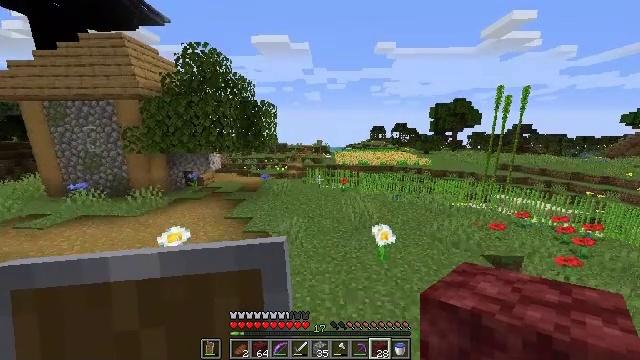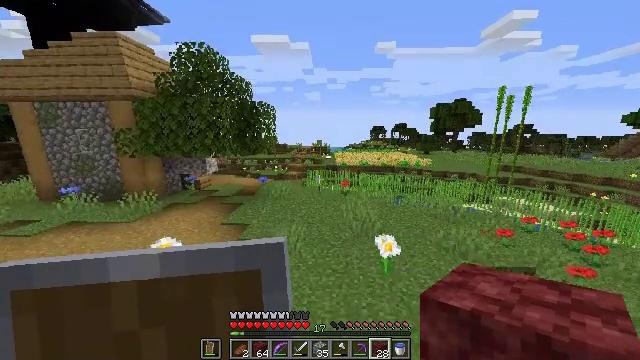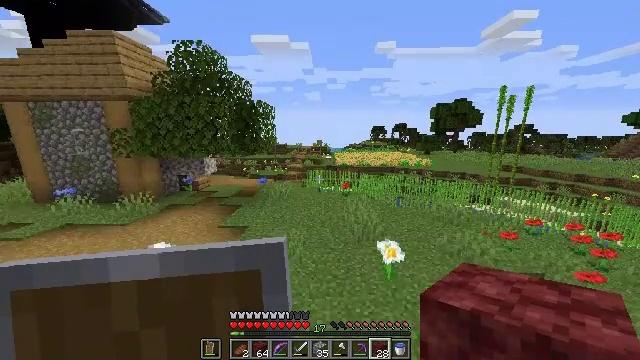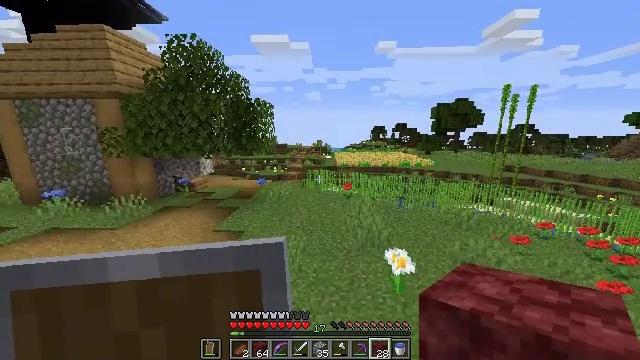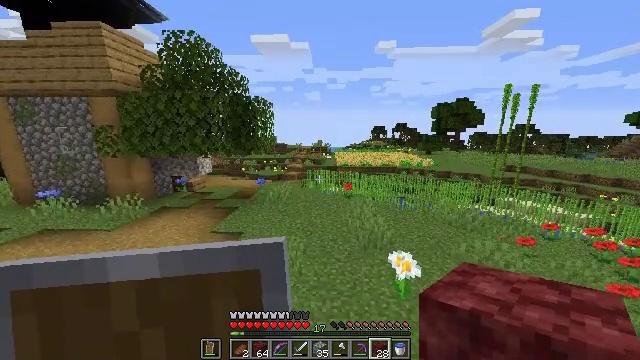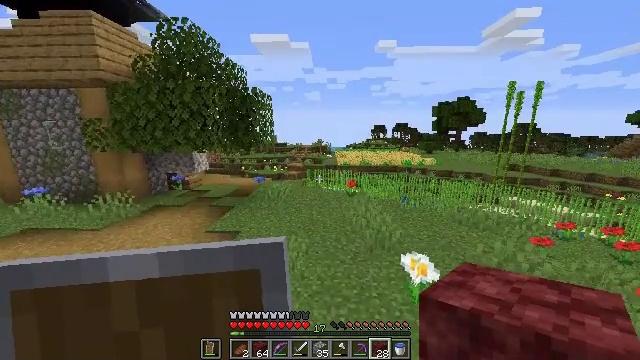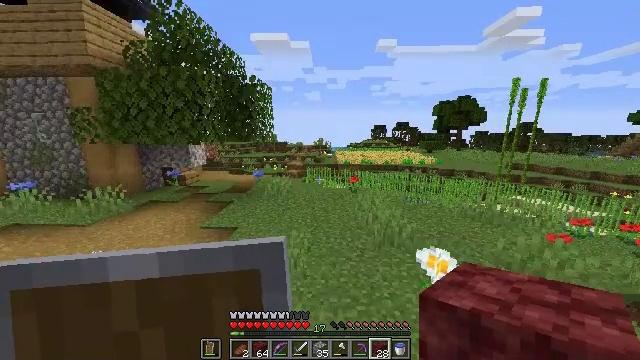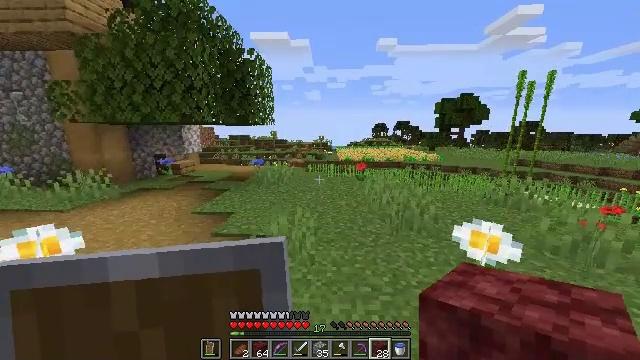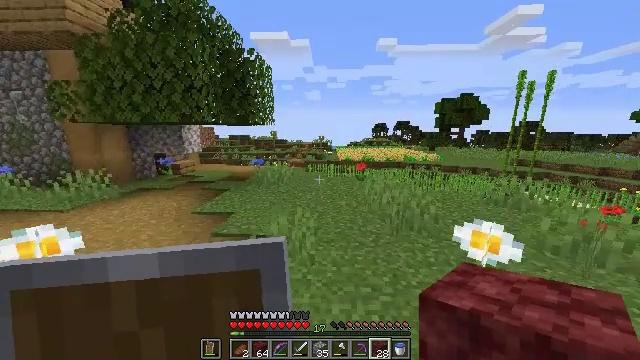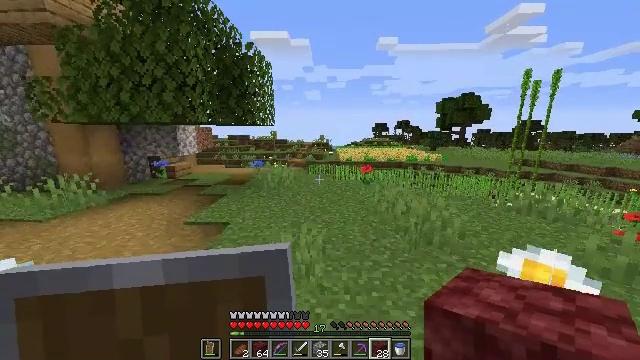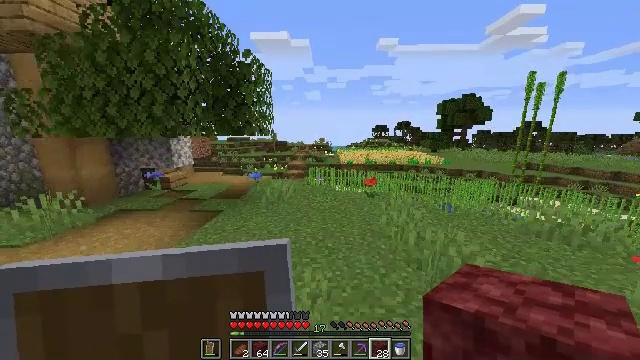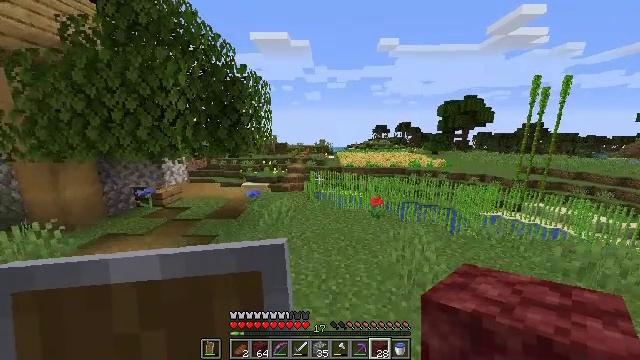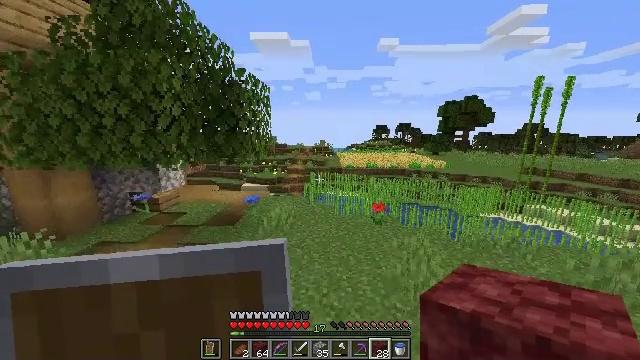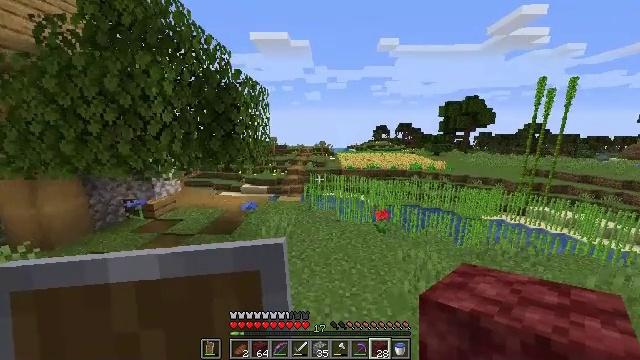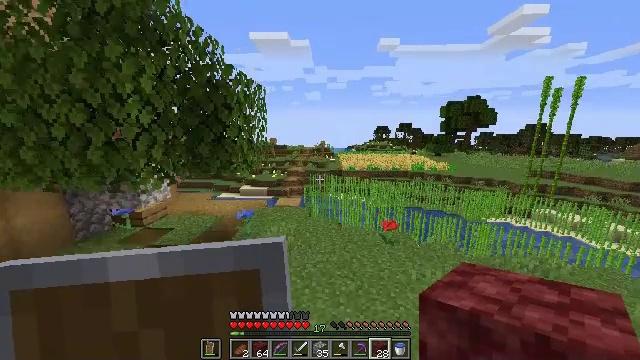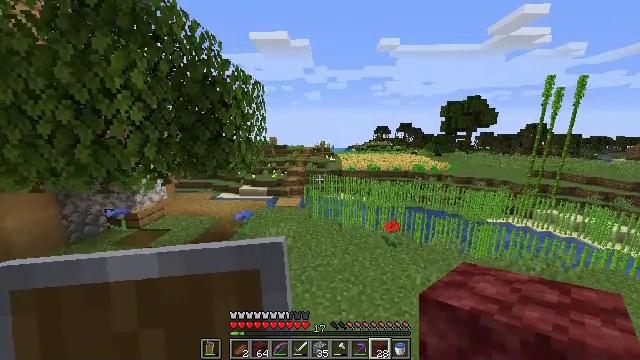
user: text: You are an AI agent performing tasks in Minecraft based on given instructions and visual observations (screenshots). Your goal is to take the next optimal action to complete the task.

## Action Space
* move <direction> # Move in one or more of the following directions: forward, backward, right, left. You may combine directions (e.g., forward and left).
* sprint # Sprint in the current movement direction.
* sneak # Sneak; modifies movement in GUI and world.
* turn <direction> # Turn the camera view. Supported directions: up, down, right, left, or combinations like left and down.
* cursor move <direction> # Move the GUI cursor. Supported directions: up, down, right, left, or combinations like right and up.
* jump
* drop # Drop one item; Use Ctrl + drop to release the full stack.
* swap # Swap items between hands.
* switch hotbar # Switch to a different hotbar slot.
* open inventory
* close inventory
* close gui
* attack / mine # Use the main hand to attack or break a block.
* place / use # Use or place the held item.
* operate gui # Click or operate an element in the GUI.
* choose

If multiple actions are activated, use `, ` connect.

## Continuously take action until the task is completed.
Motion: motion action
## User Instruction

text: Mine potatoes from the farmland.
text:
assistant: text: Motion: move forward, jump
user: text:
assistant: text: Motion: move forward and move left, jump
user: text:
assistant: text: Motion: move forward and move left, jump
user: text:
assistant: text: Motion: move forward and move left, jump
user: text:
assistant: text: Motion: move forward and move left, jump
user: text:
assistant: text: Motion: move forward and move left, jump
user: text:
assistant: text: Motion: move forward and move left, jump
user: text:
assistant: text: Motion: move forward, jump
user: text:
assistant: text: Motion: move forward, jump
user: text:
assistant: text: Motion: move forward, jump
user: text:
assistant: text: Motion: move forward, jump
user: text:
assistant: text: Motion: move forward, jump
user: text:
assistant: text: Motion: move forward, jump
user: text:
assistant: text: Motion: move forward, jump
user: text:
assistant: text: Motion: move forward, jump
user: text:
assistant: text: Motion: move forward, jump
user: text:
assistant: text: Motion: move forward, jump
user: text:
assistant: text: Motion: move forward, jump
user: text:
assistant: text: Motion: move forward, jump
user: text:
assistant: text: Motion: move forward, jump
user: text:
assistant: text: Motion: move forward, jump
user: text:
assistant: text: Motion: move forward, jump
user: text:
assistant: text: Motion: move forward, jump
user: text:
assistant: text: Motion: move forward, jump
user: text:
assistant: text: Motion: move forward
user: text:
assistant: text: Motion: move forward
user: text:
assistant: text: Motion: move forward
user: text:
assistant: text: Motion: move forward
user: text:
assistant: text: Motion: move forward
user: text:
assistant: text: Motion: move forward